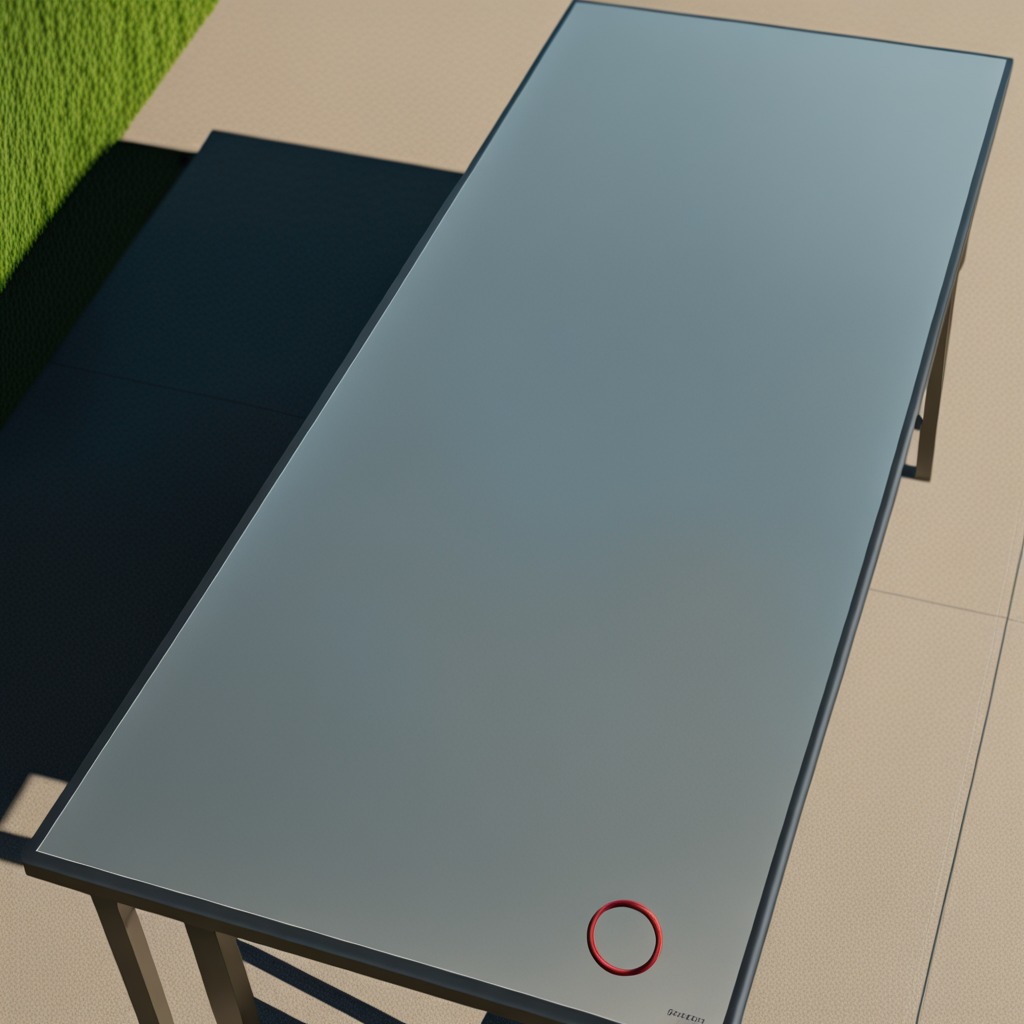
A rubber O-ring is lying on the table.